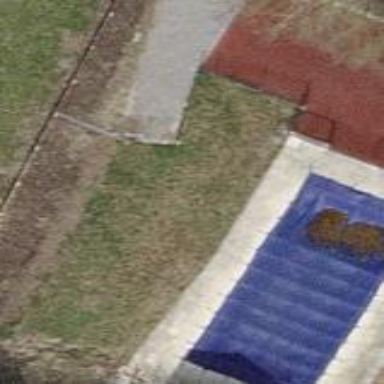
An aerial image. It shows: Swimming pool located in leisure land.